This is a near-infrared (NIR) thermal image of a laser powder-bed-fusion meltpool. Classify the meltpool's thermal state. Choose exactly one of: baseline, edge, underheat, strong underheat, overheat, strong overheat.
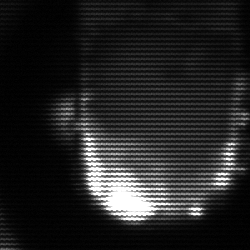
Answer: baseline